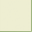
Piece: xx